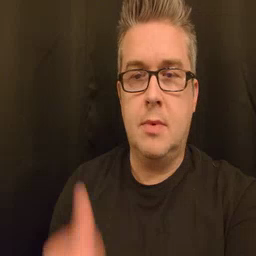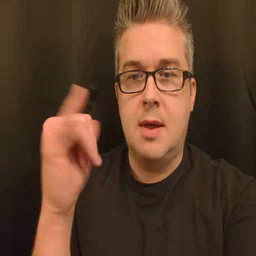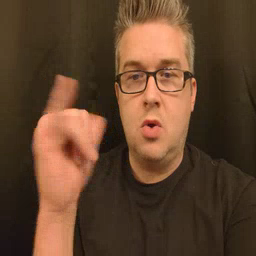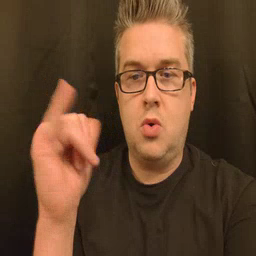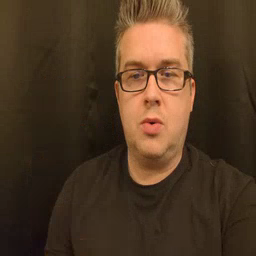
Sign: yellow